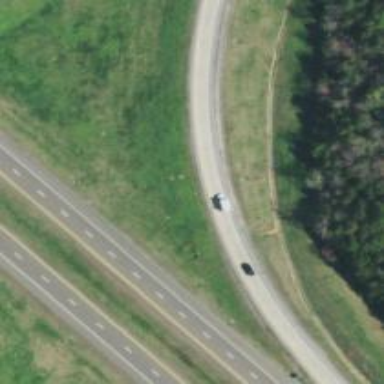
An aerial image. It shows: Trunk link highway.